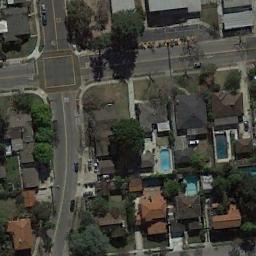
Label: intersection